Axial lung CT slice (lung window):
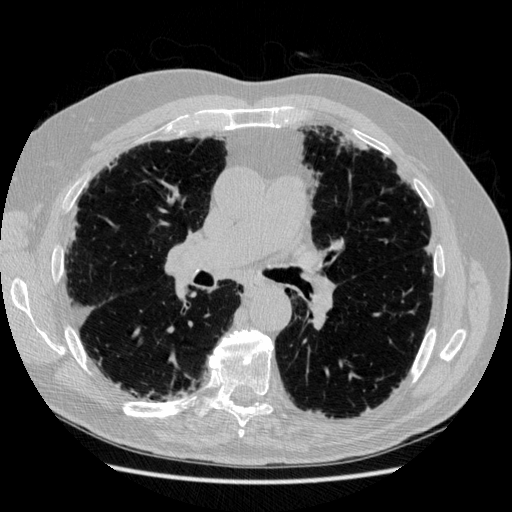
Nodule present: no